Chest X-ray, PA view. Patient: 26 years old, sex M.
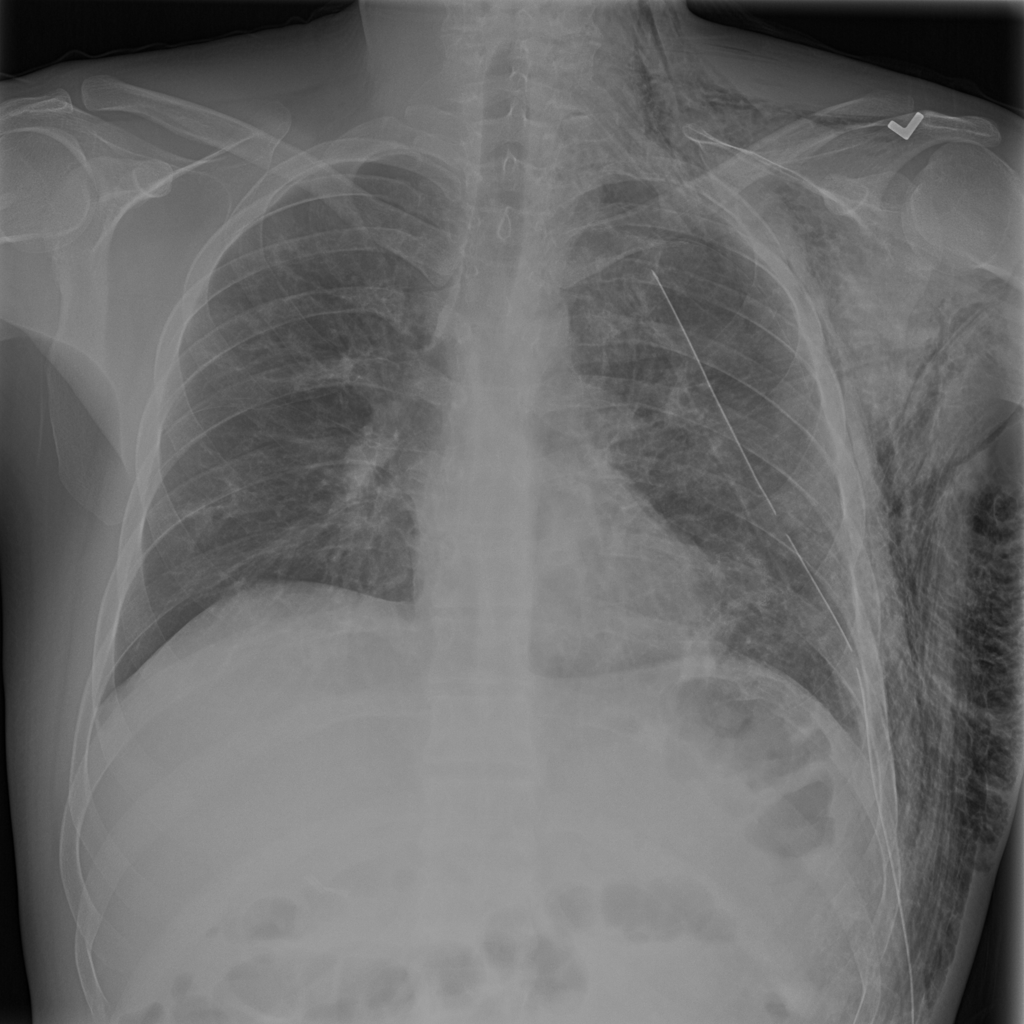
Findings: Emphysema, Pneumothorax